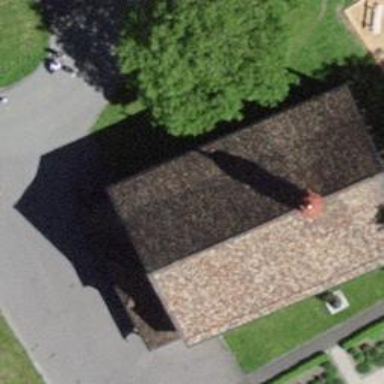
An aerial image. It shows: Chapel that serves as place of worship.